Question: The <URL> works off-the-shelf using ./gradlew installDebug, but when the play button in Android Studio is used to compile and install the exact same project it crashes with the following after tapping record:
'''
2020-08-19 00:44:24.862 12872-12872/org.deepspeechdemo E/AndroidRuntime: FATAL EXCEPTION: main
Process: org.deepspeechdemo, PID: 12872
java.lang.IllegalStateException: Could not execute method for android:onClick
at androidx.appcompat.app.AppCompatViewInflater$DeclaredOnClickListener.onClick(AppCompatViewInflater.java:390)
at android.view.View.performClick(View.java:7448)
at android.view.View.performClickInternal(View.java:7425)
at android.view.View.access$3600(View.java:810)
at android.view.View$PerformClick.run(View.java:28296)
at android.os.Handler.handleCallback(Handler.java:938)
at android.os.Handler.dispatchMessage(Handler.java:99)
at android.os.Looper.loop(Looper.java:223)
at android.app.ActivityThread.main(ActivityThread.java:7656)
at java.lang.reflect.Method.invoke(Native Method)
at com.android.internal.os.RuntimeInit$MethodAndArgsCaller.run(RuntimeInit.java:592)
at com.android.internal.os.ZygoteInit.main(ZygoteInit.java:947)
Caused by: java.lang.reflect.InvocationTargetException
at java.lang.reflect.Method.invoke(Native Method)
at androidx.appcompat.app.AppCompatViewInflater$DeclaredOnClickListener.onClick(AppCompatViewInflater.java:385)
at android.view.View.performClick(View.java:7448)
at android.view.View.performClickInternal(View.java:7425)
at android.view.View.access$3600(View.java:810)
at android.view.View$PerformClick.run(View.java:28296)
at android.os.Handler.handleCallback(Handler.java:938)
at android.os.Handler.dispatchMessage(Handler.java:99)
at android.os.Looper.loop(Looper.java:223)
at android.app.ActivityThread.main(ActivityThread.java:7656)
at java.lang.reflect.Method.invoke(Native Method)
at com.android.internal.os.RuntimeInit$MethodAndArgsCaller.run(RuntimeInit.java:592)
at com.android.internal.os.ZygoteInit.main(ZygoteInit.java:947)
Caused by: java.lang.UnsatisfiedLinkError: dlopen failed: library "libdeepspeech-jni.so" not found
at java.lang.Runtime.loadLibrary0(Runtime.java:1087)
at java.lang.Runtime.loadLibrary0(Runtime.java:1008)
at java.lang.System.loadLibrary(System.java:1664)
at org.mozilla.deepspeech.libdeepspeech.DeepSpeechModel.<clinit>(DeepSpeechModel.java:9)
at org.deepspeechdemo.MainActivity.createModel(MainActivity.kt:90)
at org.deepspeechdemo.MainActivity.onRecordClick(MainActivity.kt:120)
at java.lang.reflect.Method.invoke(Native Method)
at androidx.appcompat.app.AppCompatViewInflater$DeclaredOnClickListener.onClick(AppCompatViewInflater.java:385)
at android.view.View.performClick(View.java:7448)
at android.view.View.performClickInternal(View.java:7425)
at android.view.View.access$3600(View.java:810)
at android.view.View$PerformClick.run(View.java:28296)
at android.os.Handler.handleCallback(Handler.java:938)
at android.os.Handler.dispatchMessage(Handler.java:99)
at android.os.Looper.loop(Looper.java:223)
at android.app.ActivityThread.main(ActivityThread.java:7656)
at java.lang.reflect.Method.invoke(Native Method)
at com.android.internal.os.RuntimeInit$MethodAndArgsCaller.run(RuntimeInit.java:592)
at com.android.internal.os.ZygoteInit.main(ZygoteInit.java:947)
'''
The issue seems to be related to libdeepspeech-jni.so not being included when Android Studio is used. I am completely new to Android development (I'm building a Mozilla-STT React Native module and only supporting iOS is useless) so this is especially confusing.
Thanks!
:
Hours of random trial and error later: Changing this option from "Default APK" to "APK from app bundle" in Android Studio made the demo start working

However, doing the same on my example app for the React Native module (which has a dependency android project which finally depends on the actual libdeepspeech) didn't work. It started working when using x86_64, so there must be no libdeepspeech x86 binary.
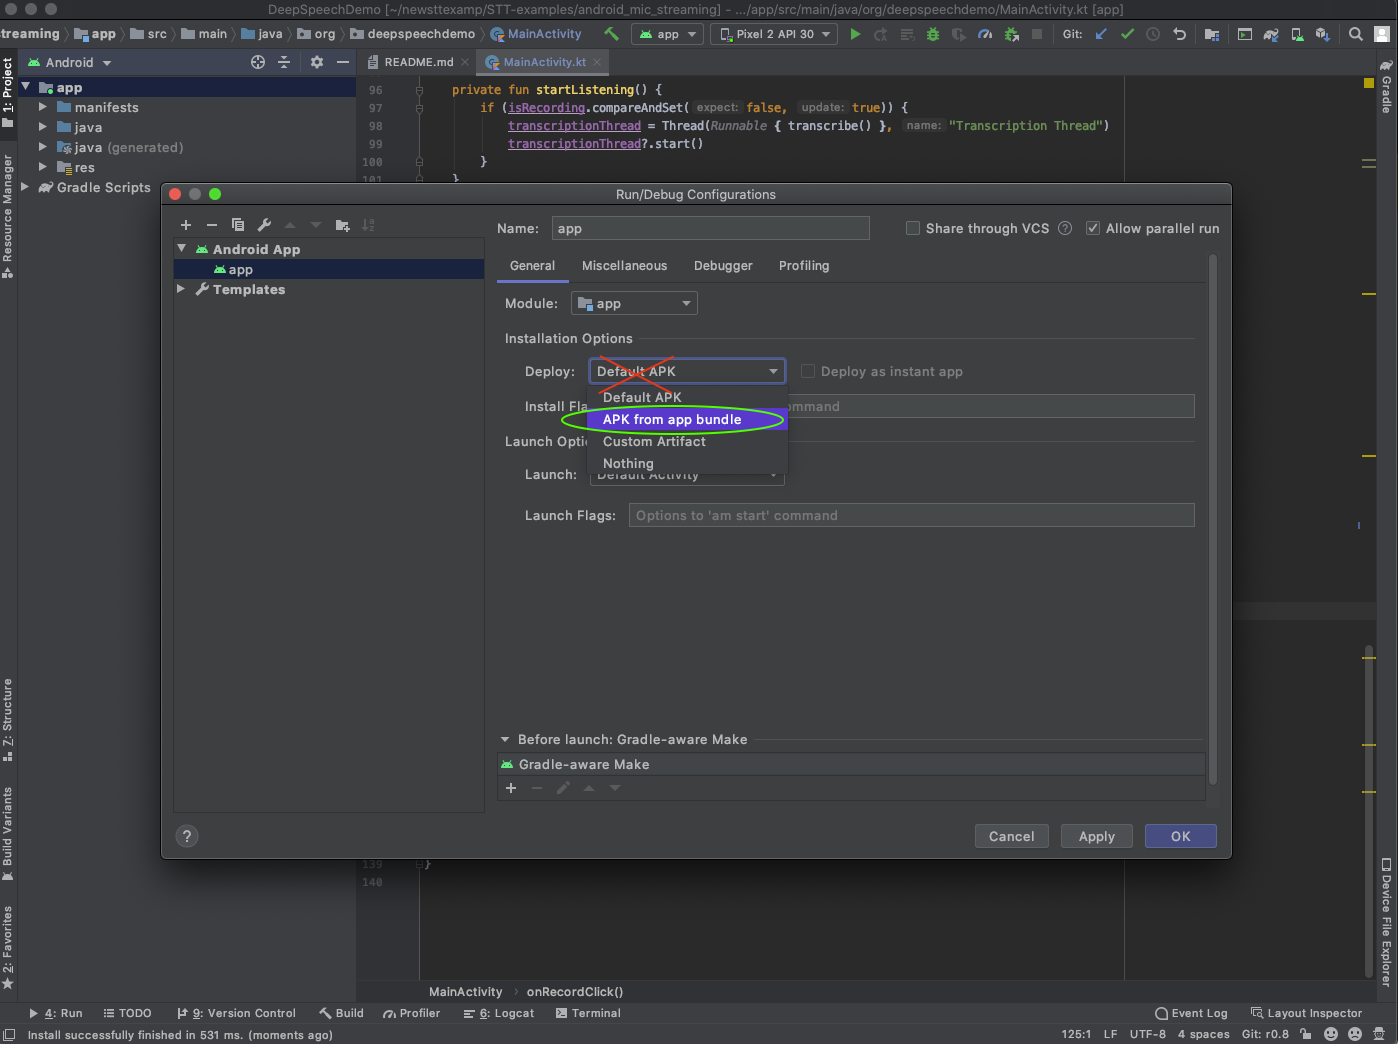
Answer: Hours of random trial and error later: Changing this option from "Default APK" to "APK from app bundle" in Android Studio made the demo start working

However, doing the same on my example app for the React Native module (which has a dependency android project which finally depends on the actual libdeepspeech) didn't work. It started working when using x86_64, so there .